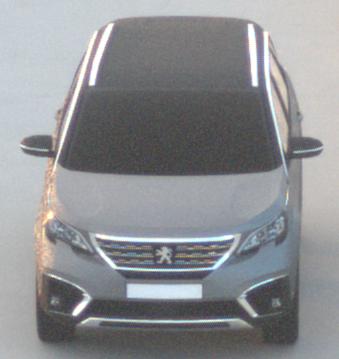
Make: Peugeot
Model: 5008 1.2 PureTech 130 Active
Detailed model: 5008 (II) (03/17 - 09/20)
Model produced from: 2017/03
Model produced until: 2018/07
Doors: 5
Color: gray
Road condition: dry road
Daytime: sunrise or sunset
Contrast: low contrast